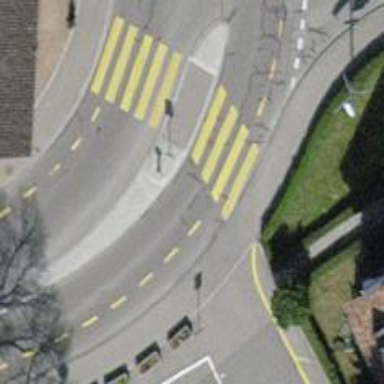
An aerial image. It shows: Tertiary road with asphalt surface. It includes cycle lane on both sides.